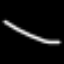
Label: line